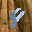
Label: 4